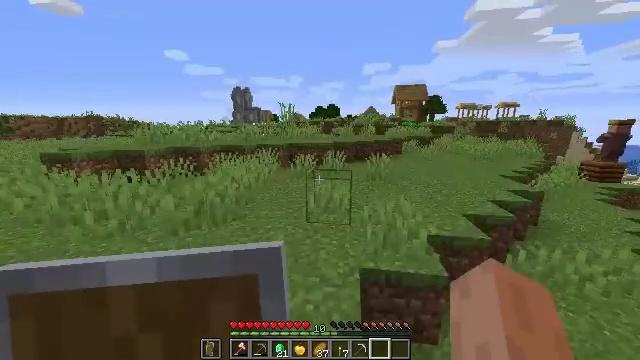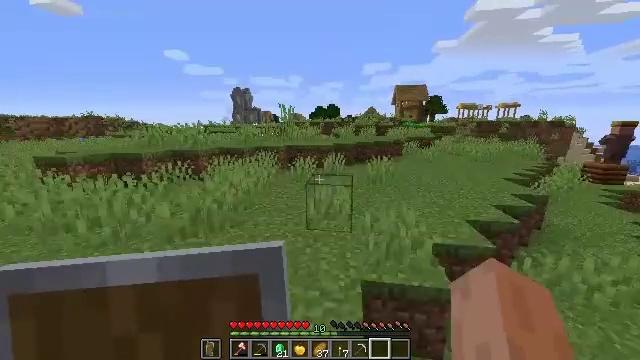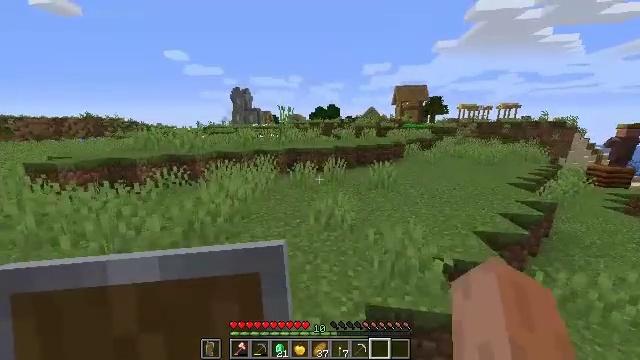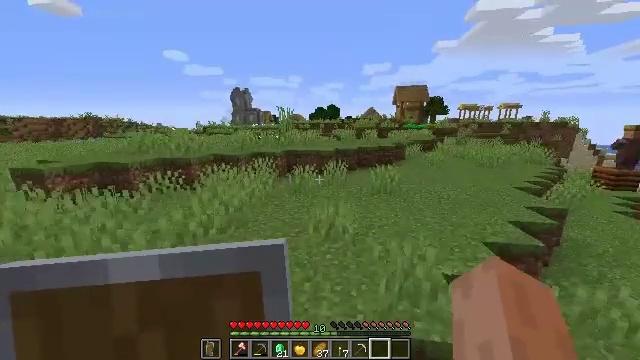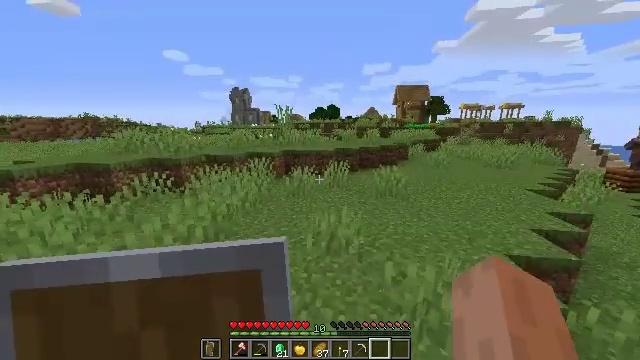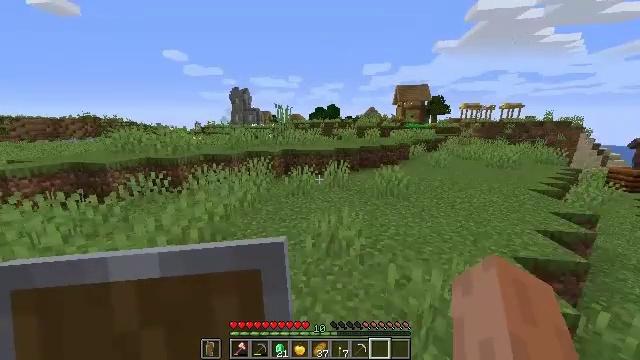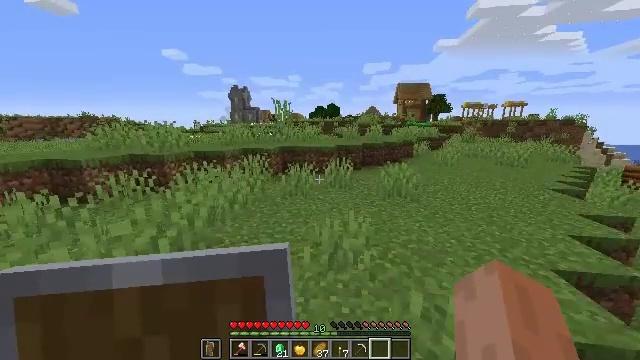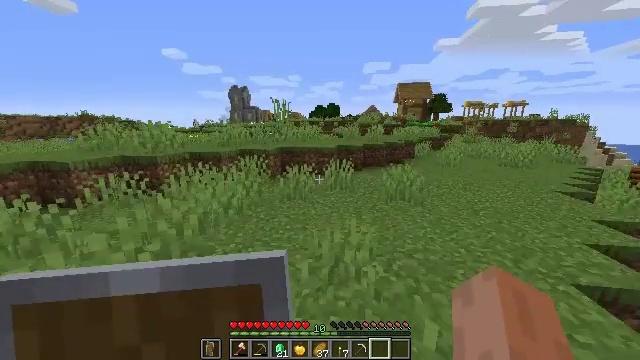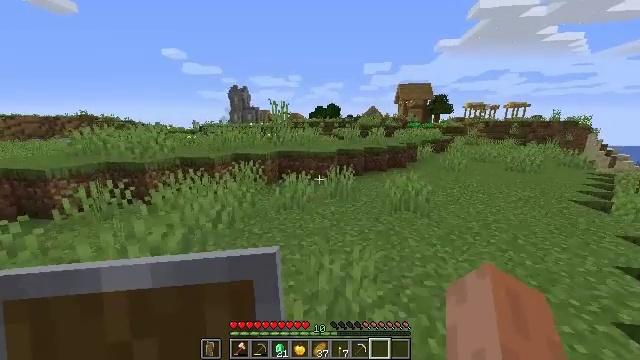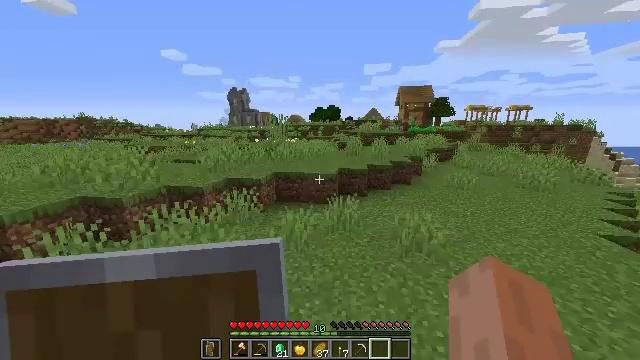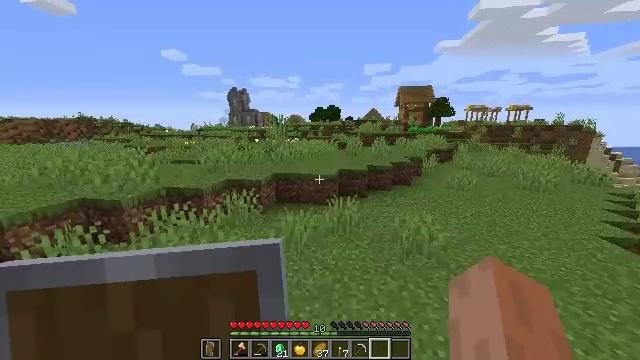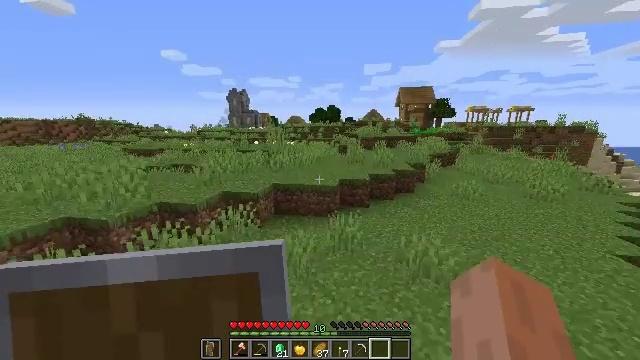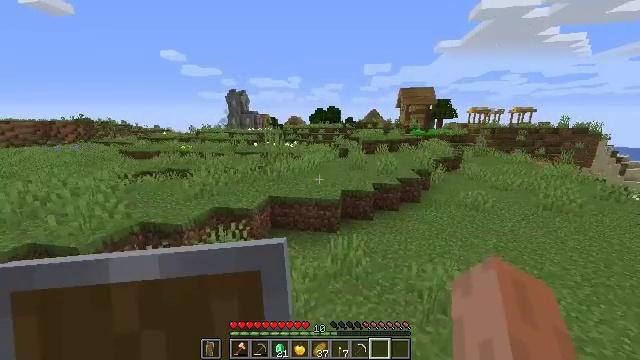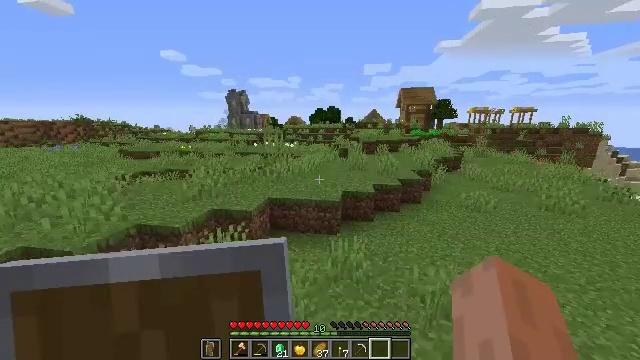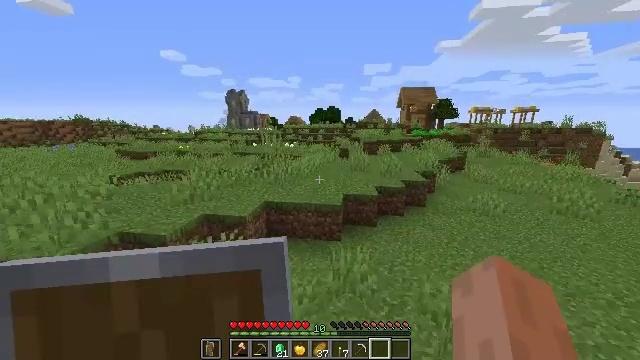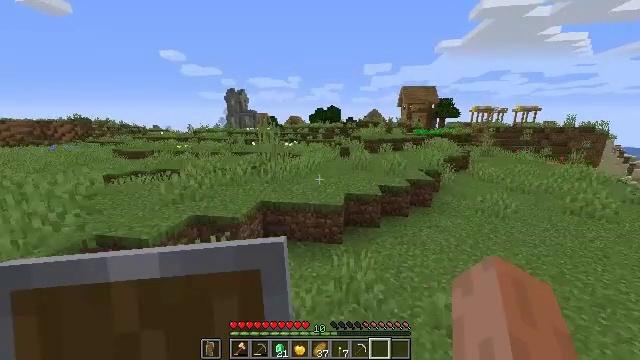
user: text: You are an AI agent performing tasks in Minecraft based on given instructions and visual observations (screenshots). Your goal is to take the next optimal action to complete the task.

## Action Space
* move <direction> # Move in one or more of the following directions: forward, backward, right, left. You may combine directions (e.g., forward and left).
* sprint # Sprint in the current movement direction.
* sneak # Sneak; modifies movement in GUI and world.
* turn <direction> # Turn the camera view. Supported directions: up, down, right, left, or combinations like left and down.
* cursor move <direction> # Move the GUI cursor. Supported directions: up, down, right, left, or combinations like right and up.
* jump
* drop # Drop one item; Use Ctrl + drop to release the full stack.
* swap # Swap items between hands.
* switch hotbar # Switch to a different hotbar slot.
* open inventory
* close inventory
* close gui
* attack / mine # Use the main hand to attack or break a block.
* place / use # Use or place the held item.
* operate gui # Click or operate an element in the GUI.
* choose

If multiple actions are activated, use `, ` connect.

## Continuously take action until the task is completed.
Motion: motion action
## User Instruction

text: Break the blast furnace block.
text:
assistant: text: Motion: move forward, jump
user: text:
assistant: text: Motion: move forward, jump
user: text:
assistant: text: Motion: move forward, jump
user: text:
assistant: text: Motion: move forward, jump
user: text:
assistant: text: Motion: move forward, jump
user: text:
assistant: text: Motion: move forward, jump
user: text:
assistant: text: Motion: move forward, jump
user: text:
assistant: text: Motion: move forward, jump
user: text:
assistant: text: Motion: move forward, jump
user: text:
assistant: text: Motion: move forward, jump
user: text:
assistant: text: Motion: move forward, jump
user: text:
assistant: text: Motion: move forward, jump
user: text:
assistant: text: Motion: move forward
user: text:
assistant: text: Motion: move forward
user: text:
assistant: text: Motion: move forward, sprint
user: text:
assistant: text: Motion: move forward, sprint
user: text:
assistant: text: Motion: move forward, sprint
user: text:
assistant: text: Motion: move forward, sprint
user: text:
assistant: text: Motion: move forward
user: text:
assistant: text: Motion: move forward
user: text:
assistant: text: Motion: move forward
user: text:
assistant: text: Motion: move forward
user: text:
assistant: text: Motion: move forward
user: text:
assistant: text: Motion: move forward
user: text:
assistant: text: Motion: move forward, jump
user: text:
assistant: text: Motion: move forward, jump
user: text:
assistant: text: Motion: move forward, jump
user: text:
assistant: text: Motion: move forward, jump
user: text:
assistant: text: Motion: move forward, jump
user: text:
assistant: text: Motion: move forward, jump